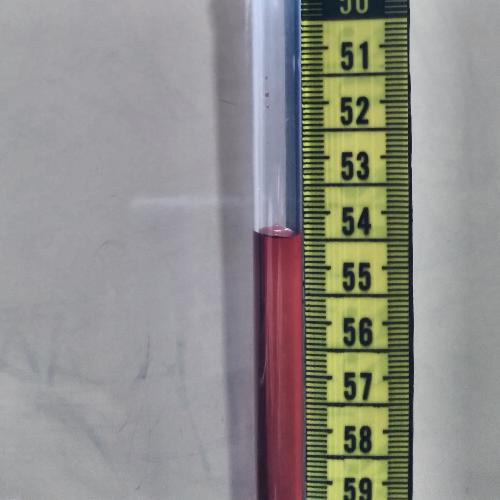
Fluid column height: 54.4 cm